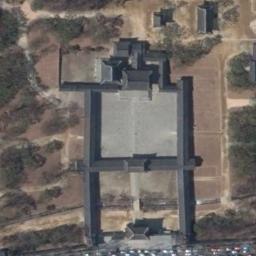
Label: palace